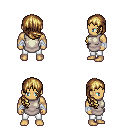
a pixel art fantasy rpg character, male body template, human, tanned skin, white tunic, white pants, blonde right-swept hairstyle, white cloth bandages, four views (front, back, left, right), 2x2 character sprite sheet, small pixel art, hard edges, no anti-aliasing